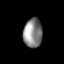
Tissue: prostate
Cell type: T cells
Senescence score: 0.7028
Nuclear area (px): 539
Mean DAPI intensity: 135.657